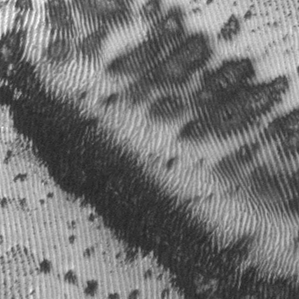
Label: frost